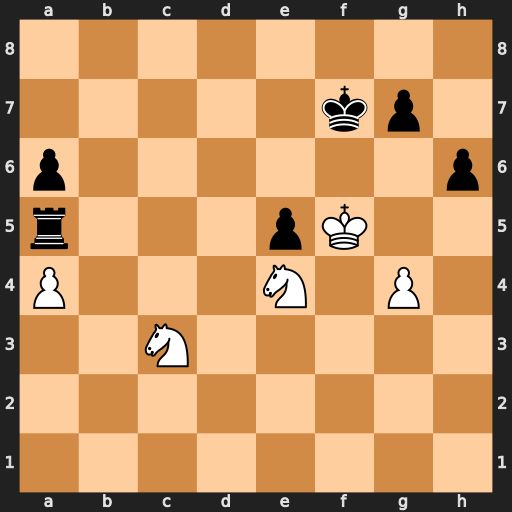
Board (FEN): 8/5kp1/p6p/r3pK2/P3N1P1/2N5/8/8
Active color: w
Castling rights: -
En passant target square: -
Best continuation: Nd6+ Kg8 Nb7 Rxa4 Nxa4